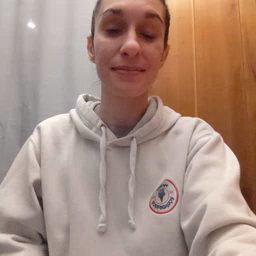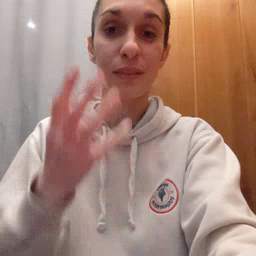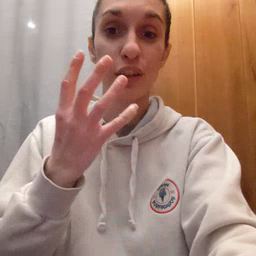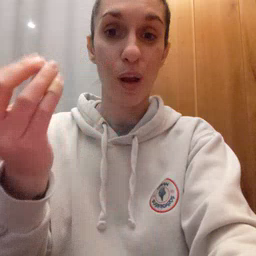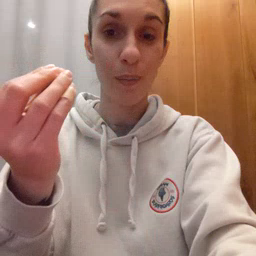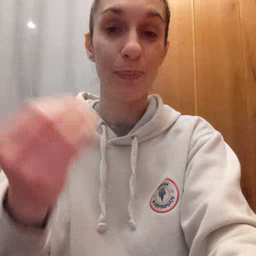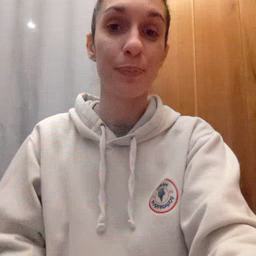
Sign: go